Question: I am currently using Netbeans 7.4, MinGw and had been having problems for my first compilation.
It says, mkdir stops responding whenever I try to compile and then the following debug log appears.
'''
"/C/MinGW/msys/1.0/bin/make.exe" -f nbproject/Makefile-Debug.mk QMAKE= SUBPROJECTS= .build-conf
make.exe[1]: Entering directory '/d/NetBeans/Welcome_1'
"/C/MinGW/msys/1.0/bin/make.exe" -f nbproject/Makefile-Debug.mk dist/Debug/MinGW-Windows
/welcome_1.exe
make.exe[2]: Entering directory '/d/NetBeans/Welcome_1'
mkdir -p build/Debug/MinGW-Windows
0 [main] mkdir 3296 open_stackdumpfile: Dumping stack trace to mkdir.exe.stackdump
make.exe[2]: *** [build/Debug/MinGW-Windows/welcome.o] Error 5
make.exe[2]: Leaving directory '/d/NetBeans/Welcome_1'
make.exe[1]: *** [.build-conf] Error 2
make.exe[1]: Leaving directory '/d/NetBeans/Welcome_1'
make: *** [.build-impl] Error 2
BUILD FAILED (exit value 2, total time: 3s)
'''
Below here is my compiler paths.

Please help.
Changed make command path to C:\msys.0in\make.exe and encounterd the following error.
'''
"/C/msys/1.0/bin/make.exe" -f nbproject/Makefile-Debug.mk QMAKE= SUBPROJECTS= .build-conf
make.exe[1]: Entering directory '/c/NetBeans/Welcome_2'
"/C/msys/1.0/bin/make.exe" -f nbproject/Makefile-Debug.mk dist/Debug/MinGW-Windows
/welcome_2.exe
make.exe[2]: Entering directory '/c/NetBeans/Welcome_2'
mkdir -p build/Debug/MinGW-Windows
rm -f "build/Debug/MinGW-Windows/welcome.o.d"
g++ -c -g -MMD -MP -MF "build/Debug/MinGW-Windows/welcome.o.d" -o build/Debug/MinGW-
Windows/welcome.o welcome.cc
In file included from c:\mingw\lib\gcc\mingw32.8.1\include\c++\cwchar:44:0,
from c:\mingw\lib\gcc\mingw32.8.1\include\c++its\postypes.h:40,
from c:\mingw\lib\gcc\mingw32.8.1\include\c++\iosfwd:40,
from c:\mingw\lib\gcc\mingw32.8.1\include\c++\ios:38,
from c:\mingw\lib\gcc\mingw32.8.1\include\c++\ostream:38,
from c:\mingw\lib\gcc\mingw32.8.1\include\c++\iostream:39,
from welcome.cc:31:
c:\mingw\include\wchar.h:37:20: fatal error: stddef.h: No such file or directory
#include <stddef.h>
^
compilation terminated.
make.exe[2]: *** [build/Debug/MinGW-Windows/welcome.o] Error 1
make.exe[2]: Leaving directory '/c/NetBeans/Welcome_2'
make.exe[1]: *** [.build-conf] Error 2
make.exe[1]: Leaving directory '/c/NetBeans/Welcome_2'
make: *** [.build-impl] Error 2
BUILD FAILED (exit value 2, total time: 955ms)
'''
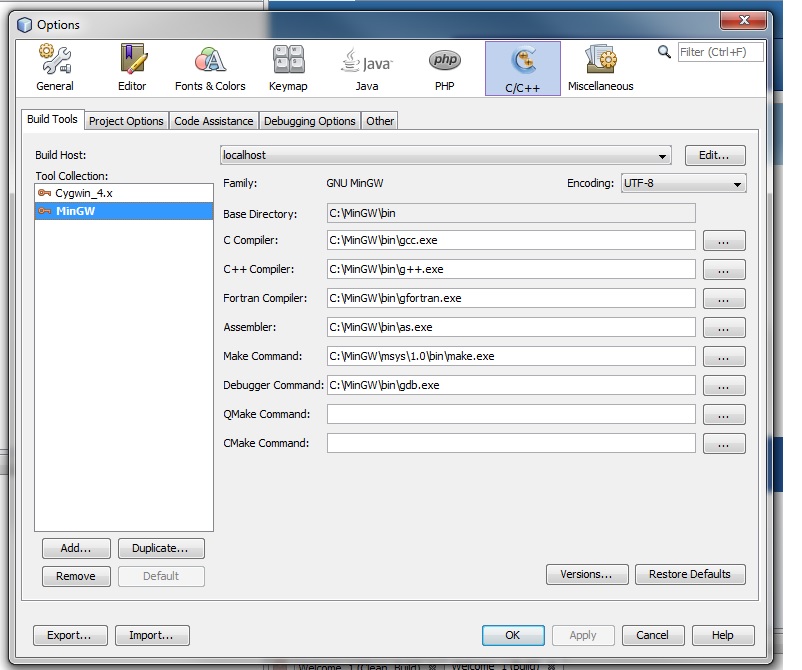
Answer: I got it fixed by installing more MinGw packages. Must have missed some packs while downloading. I also tried rekeying my Path in environment variables.Thanks alot for helping!